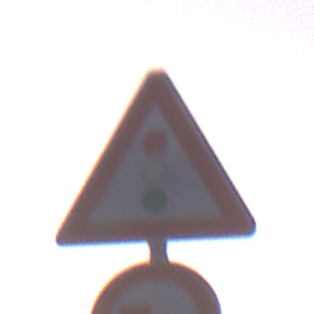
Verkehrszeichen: Lichtzeichenanlage
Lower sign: UeberholverbotKraftfahrzeuge
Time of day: Dawn
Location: Outdoor (RoadRail)
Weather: Clear
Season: NotSpecified
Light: Natural